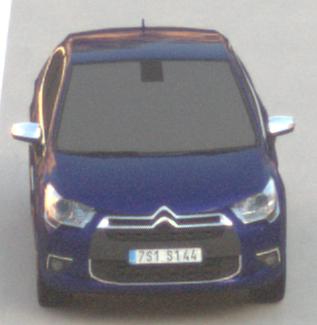
Make: Citroen
Model: DS 4 VTi 120
Detailed model: DS 4
Model produced from: 2011/05
Model produced until: 2015/01
Doors: 5
Color: blue
Road condition: dry road
Daytime: sunrise or sunset
Contrast: low contrast